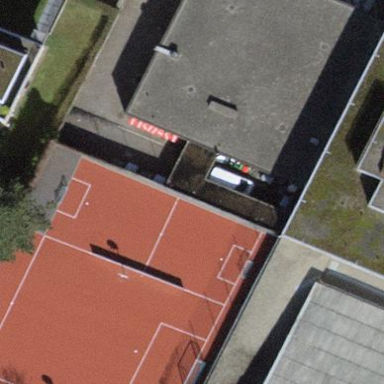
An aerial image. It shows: View of roof of building.